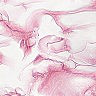
Metastatic tissue present: no